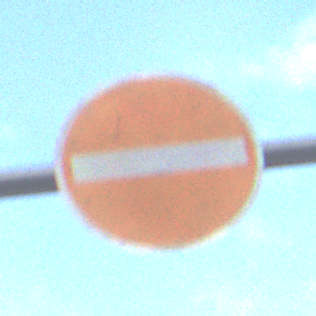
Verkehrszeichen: VerbotDerEinfahrt
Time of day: MorningAfternoon
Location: Outdoor (Suburban)
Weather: PartlyCloudy
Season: NotSpecified
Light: Natural